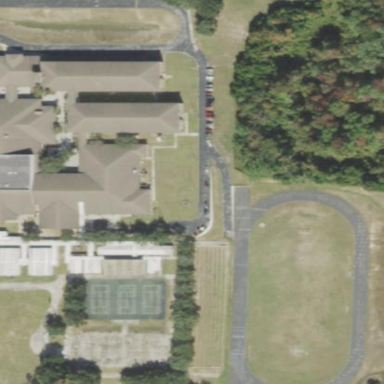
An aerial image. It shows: School.